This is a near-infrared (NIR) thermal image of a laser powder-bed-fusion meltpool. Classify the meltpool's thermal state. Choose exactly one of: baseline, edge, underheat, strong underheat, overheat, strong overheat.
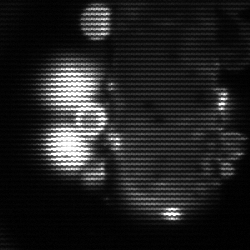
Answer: strong underheat